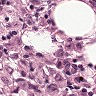
Metastatic tissue present: yes